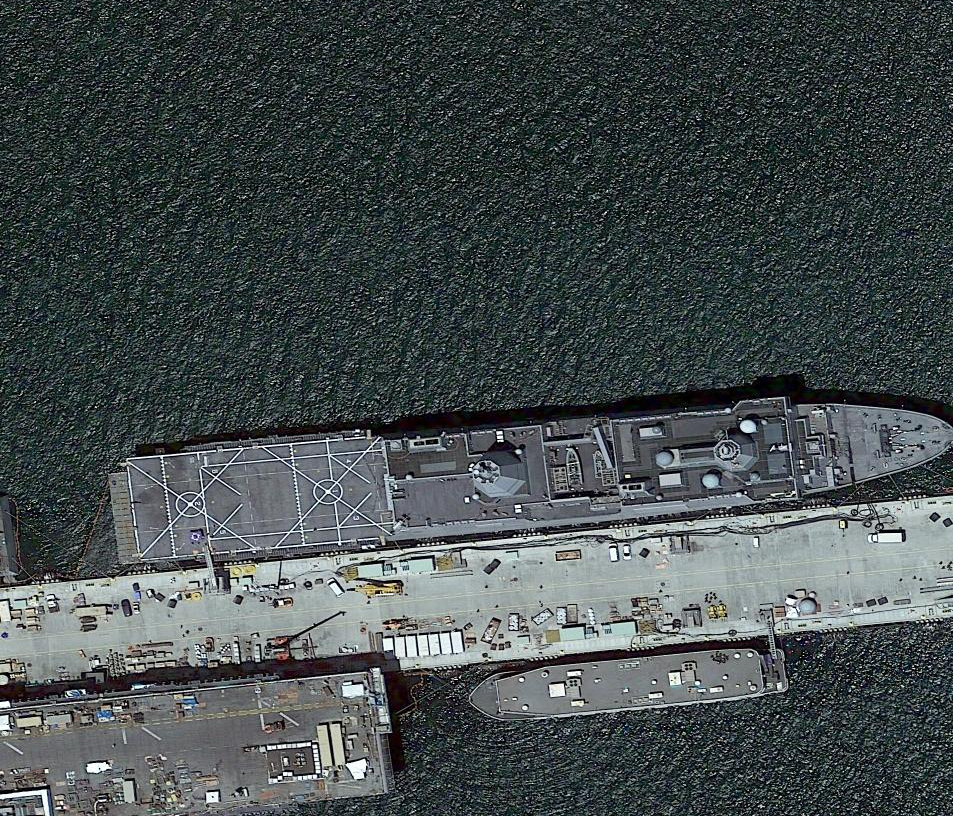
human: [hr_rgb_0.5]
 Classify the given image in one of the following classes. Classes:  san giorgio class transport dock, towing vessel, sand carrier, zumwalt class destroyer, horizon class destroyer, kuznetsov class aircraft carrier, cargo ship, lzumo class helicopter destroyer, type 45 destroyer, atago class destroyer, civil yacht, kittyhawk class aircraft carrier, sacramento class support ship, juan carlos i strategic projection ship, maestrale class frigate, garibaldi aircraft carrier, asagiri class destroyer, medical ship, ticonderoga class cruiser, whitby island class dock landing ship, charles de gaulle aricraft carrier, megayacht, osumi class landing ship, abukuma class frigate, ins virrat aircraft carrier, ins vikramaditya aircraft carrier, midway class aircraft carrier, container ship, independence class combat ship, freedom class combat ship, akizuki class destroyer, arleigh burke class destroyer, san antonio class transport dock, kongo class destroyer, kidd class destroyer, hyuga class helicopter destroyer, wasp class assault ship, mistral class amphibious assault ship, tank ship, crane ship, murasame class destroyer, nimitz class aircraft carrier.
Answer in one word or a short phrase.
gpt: San Antonio class transport dock